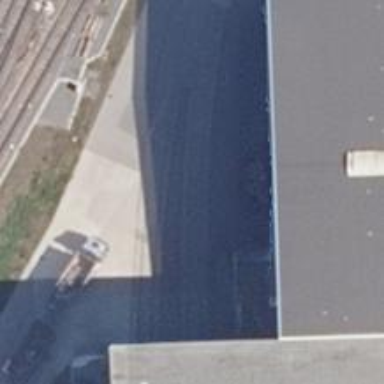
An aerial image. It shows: Rail spur service.